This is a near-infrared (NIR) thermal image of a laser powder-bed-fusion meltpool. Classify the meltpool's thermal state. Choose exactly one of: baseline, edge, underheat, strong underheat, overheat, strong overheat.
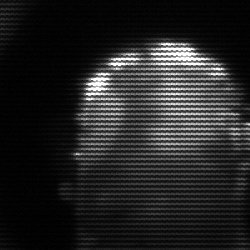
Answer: baseline